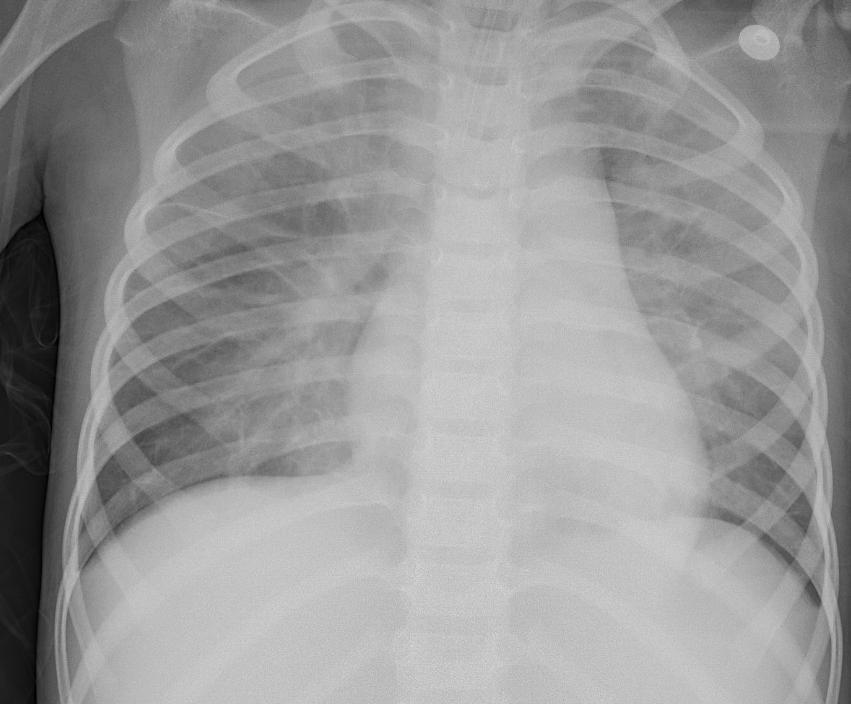
Diagnosis: PNEUMONIA